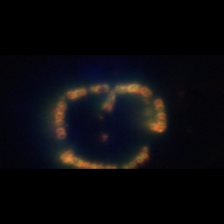
Taxon: Chaetoceros
Group: Diatoms